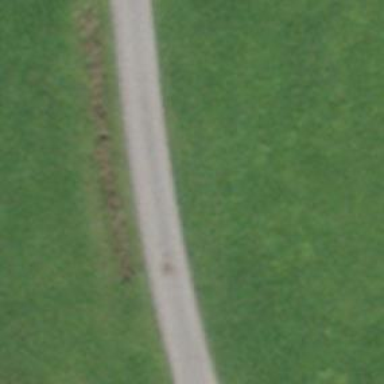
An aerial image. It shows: Unclassified road with grade 1 track type.